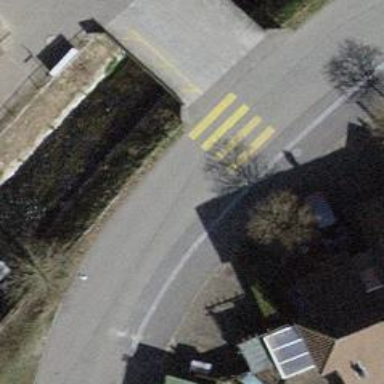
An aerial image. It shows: Uncontrolled zebra crossing with zebra markings.